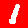
Digit: 1